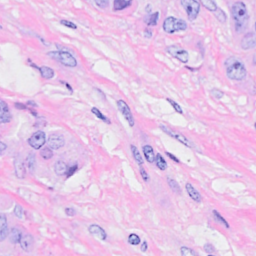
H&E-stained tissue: Breast